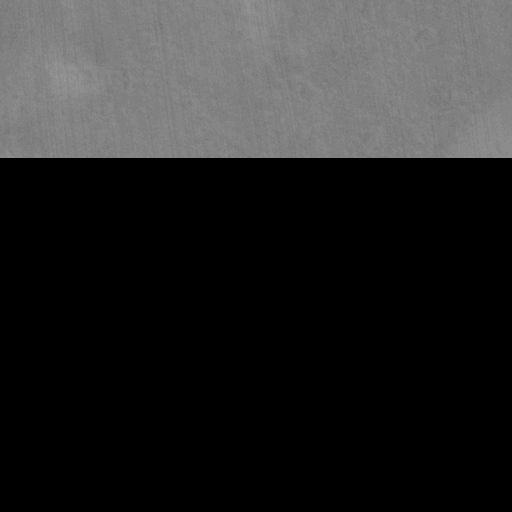
Objects detected: cone, cone, cone